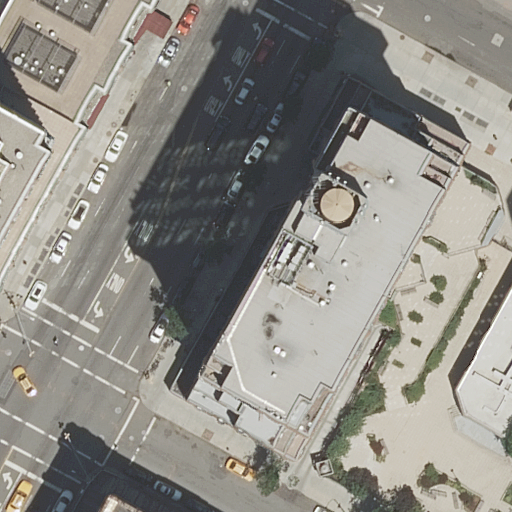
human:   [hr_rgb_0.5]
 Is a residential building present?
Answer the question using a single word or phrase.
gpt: yes

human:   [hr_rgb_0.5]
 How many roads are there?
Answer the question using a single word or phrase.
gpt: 7

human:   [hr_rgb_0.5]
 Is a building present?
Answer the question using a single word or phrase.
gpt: yes

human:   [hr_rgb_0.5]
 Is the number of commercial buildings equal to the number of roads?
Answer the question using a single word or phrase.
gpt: no

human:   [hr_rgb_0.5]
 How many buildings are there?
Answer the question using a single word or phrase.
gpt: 4

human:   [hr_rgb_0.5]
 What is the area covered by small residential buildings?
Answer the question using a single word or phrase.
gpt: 0m2

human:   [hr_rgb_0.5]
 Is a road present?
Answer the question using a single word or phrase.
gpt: yes

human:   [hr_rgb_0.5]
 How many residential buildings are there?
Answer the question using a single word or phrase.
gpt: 4

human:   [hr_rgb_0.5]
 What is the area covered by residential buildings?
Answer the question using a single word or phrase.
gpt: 7305m2

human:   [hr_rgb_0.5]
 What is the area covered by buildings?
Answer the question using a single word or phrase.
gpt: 7305m2

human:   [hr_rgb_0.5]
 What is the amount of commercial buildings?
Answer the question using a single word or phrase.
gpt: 0

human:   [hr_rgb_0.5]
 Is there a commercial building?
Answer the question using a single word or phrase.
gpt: no

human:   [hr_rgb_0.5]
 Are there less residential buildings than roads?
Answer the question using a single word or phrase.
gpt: yes

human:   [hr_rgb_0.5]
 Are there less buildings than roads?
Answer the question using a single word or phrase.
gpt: yes

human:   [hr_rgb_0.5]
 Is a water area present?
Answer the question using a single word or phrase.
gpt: no

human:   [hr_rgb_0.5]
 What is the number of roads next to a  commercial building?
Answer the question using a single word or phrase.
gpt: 0

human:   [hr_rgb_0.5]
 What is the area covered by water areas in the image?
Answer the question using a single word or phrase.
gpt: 0m2

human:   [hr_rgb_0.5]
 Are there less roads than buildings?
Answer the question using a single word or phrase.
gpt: no

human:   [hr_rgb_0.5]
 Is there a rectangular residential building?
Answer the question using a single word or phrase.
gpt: no

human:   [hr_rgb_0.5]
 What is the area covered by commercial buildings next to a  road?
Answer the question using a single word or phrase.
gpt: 0m2

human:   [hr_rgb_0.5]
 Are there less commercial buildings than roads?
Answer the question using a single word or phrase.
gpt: yes

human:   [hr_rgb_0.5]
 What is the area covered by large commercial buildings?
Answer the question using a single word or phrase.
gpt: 0m2

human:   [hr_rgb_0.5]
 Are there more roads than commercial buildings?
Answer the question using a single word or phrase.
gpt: yes

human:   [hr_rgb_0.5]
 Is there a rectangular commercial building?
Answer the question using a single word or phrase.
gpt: no

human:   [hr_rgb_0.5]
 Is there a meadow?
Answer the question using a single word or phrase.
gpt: no

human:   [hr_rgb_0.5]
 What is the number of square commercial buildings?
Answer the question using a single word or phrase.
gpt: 0

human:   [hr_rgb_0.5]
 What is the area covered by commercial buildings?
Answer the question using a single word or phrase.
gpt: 0m2

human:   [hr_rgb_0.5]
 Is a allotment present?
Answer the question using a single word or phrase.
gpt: no

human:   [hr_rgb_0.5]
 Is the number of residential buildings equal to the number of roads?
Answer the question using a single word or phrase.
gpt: no

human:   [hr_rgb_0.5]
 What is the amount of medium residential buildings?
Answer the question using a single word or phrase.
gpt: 0

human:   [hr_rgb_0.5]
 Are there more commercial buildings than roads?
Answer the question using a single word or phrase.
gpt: no

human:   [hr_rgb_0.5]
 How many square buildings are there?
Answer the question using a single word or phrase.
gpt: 0

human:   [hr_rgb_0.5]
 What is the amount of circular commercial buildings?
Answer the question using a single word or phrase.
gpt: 0

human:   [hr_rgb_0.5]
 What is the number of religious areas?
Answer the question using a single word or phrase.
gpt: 0

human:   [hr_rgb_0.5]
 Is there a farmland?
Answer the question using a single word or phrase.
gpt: no

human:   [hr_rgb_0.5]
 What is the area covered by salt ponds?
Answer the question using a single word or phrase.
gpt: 0m2

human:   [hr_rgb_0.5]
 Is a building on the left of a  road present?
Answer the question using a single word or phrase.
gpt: yes

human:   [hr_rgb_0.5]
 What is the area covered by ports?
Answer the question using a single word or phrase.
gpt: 0m2

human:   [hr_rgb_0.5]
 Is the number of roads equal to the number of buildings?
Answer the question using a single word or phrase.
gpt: no

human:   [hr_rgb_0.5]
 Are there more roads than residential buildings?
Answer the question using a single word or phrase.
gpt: yes

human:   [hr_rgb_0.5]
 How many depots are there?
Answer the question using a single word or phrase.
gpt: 0

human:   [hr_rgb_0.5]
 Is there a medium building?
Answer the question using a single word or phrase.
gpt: no

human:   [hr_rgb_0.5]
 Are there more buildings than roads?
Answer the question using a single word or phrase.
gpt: no

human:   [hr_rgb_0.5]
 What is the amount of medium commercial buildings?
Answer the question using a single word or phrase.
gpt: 0

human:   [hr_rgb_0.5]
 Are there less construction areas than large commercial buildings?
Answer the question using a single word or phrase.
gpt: no

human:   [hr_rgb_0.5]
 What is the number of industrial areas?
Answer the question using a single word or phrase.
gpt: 0

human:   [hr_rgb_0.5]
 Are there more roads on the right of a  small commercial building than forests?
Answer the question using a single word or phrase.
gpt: no

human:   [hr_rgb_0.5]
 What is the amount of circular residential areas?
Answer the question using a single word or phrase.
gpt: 0

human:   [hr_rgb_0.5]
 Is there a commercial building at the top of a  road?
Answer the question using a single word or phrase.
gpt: no

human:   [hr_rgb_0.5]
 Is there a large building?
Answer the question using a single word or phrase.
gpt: yes

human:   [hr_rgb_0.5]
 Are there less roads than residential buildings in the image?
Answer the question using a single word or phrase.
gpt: no

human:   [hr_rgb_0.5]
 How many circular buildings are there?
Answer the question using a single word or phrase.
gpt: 0

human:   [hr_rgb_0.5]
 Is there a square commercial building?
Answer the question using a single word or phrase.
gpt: no

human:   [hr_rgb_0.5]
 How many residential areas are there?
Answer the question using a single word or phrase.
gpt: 0

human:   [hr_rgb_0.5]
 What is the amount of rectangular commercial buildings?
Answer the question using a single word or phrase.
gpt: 0

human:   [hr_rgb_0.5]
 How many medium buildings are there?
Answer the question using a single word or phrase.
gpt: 0

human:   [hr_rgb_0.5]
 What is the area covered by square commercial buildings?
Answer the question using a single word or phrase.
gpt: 0m2

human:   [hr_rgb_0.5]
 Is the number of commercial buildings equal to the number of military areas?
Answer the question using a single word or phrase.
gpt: yes

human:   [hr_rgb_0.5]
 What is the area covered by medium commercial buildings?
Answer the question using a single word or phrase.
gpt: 0m2

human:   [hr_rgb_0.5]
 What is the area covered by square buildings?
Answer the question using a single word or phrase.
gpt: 0m2

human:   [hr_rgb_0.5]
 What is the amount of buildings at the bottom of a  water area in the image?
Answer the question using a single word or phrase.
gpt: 0

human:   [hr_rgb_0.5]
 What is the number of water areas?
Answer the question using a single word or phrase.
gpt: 0

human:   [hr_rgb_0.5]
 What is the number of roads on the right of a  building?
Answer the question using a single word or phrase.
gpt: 3

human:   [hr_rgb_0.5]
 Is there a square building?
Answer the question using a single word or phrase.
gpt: no